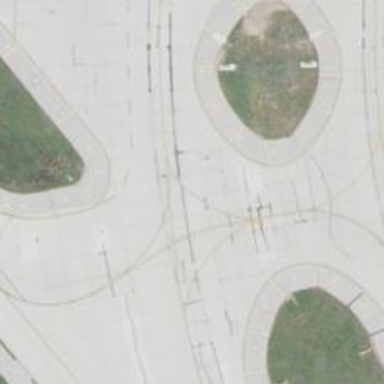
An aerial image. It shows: View of taxiway at the airport.